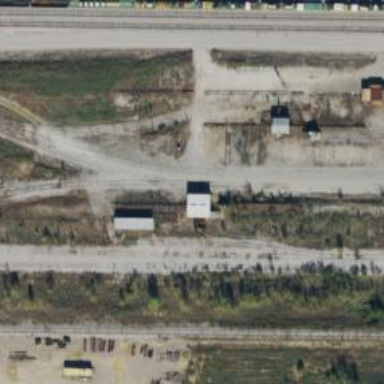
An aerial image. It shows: Rail spur service.